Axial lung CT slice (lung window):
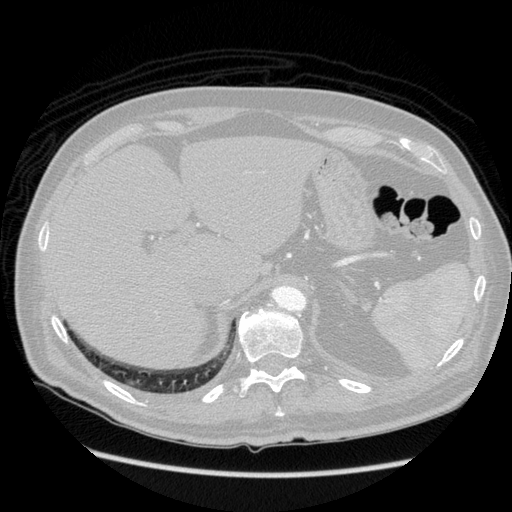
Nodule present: no